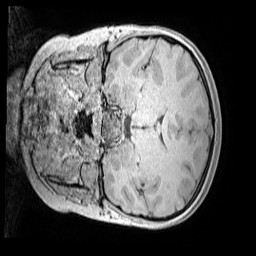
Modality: MP2RAGE
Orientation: coronal
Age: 9
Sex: female
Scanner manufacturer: siemens
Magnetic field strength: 3 T
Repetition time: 4 s
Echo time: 0.00299 s